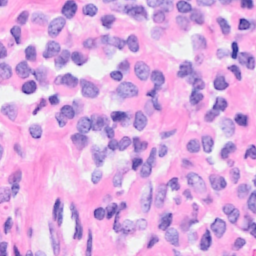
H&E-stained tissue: Breast